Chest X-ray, PA view. Patient: 64 years old, sex M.
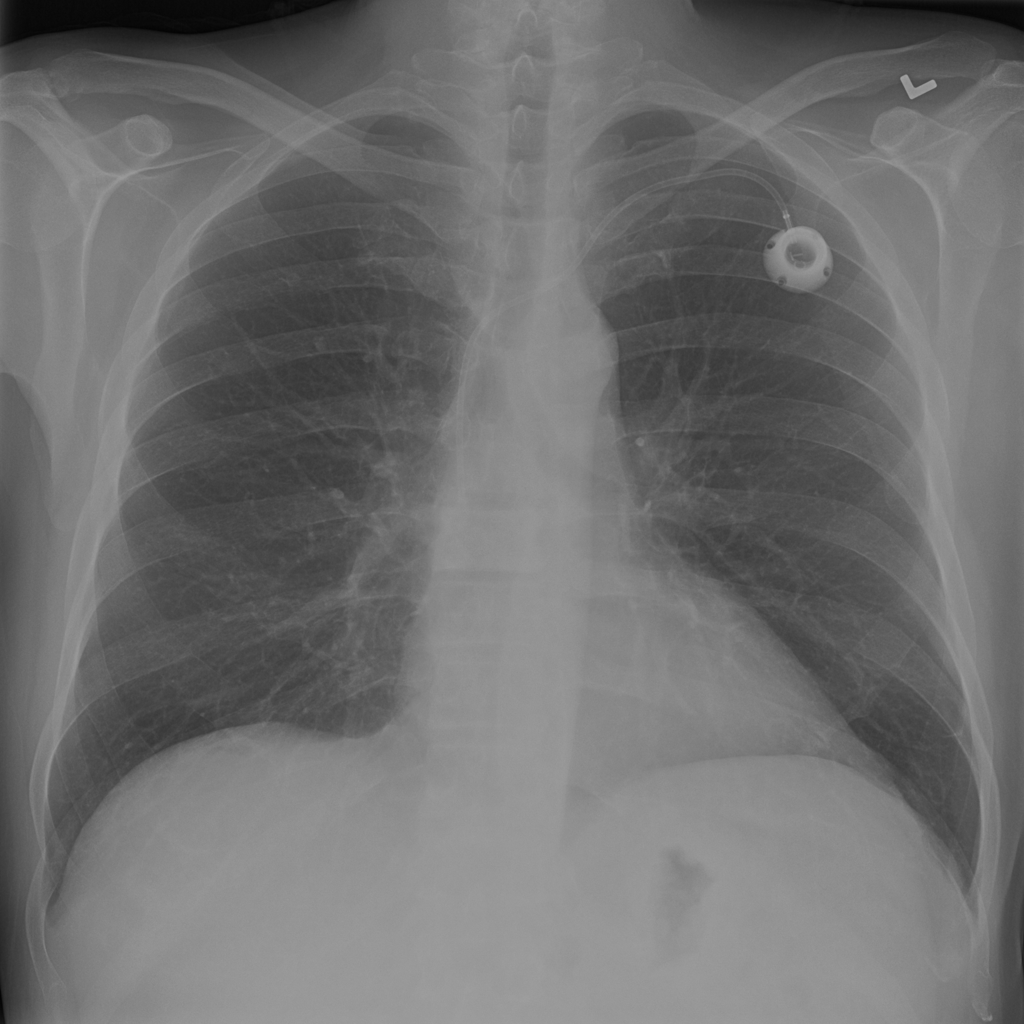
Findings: No Finding